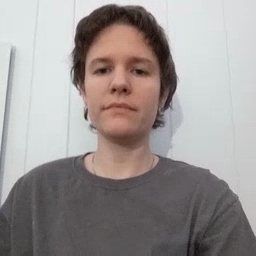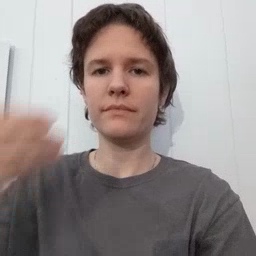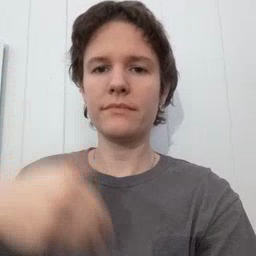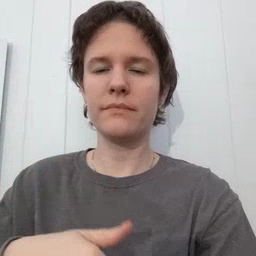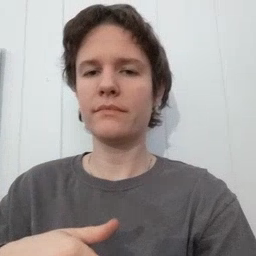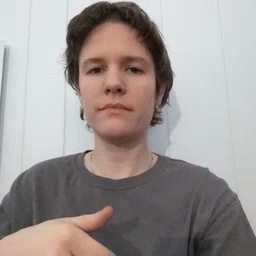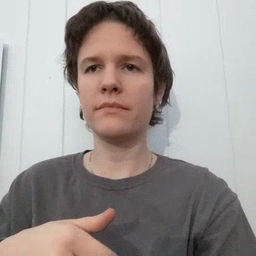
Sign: into